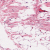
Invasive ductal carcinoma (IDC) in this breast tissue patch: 0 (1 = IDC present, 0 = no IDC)